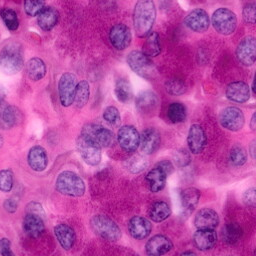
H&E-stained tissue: Pancreatic